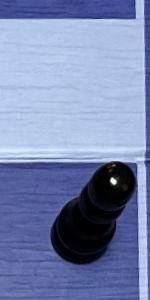
Label: Pawn_Black